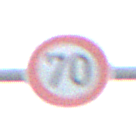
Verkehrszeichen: Geschwindigkeit70
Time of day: MorningAfternoon
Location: Outdoor (Nature)
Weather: PartlyCloudy
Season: NotSpecified
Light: Natural